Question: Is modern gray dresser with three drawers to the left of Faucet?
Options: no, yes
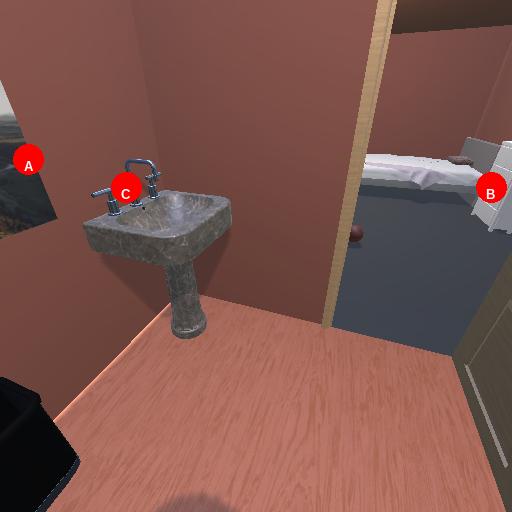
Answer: no